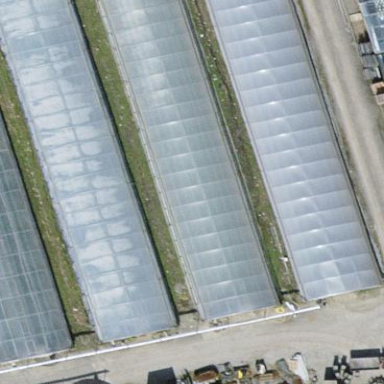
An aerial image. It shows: Greenhouse.